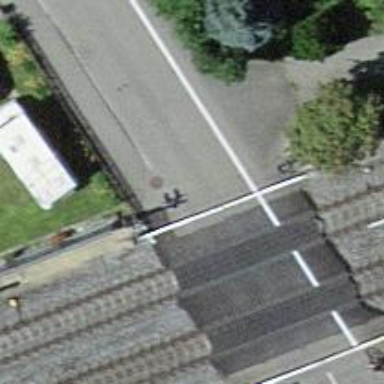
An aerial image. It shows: Level crossing along the railway.